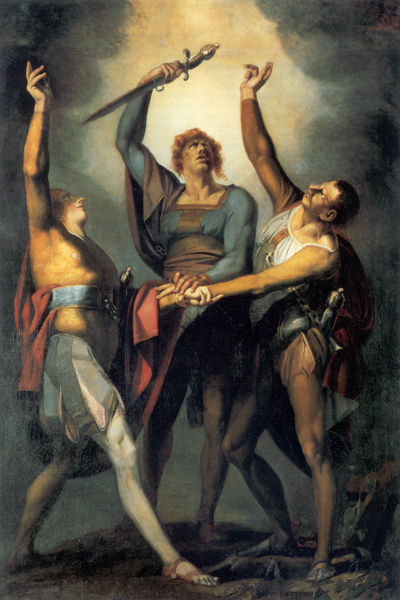
Titel: Die drei Eidgenossen beim Schwur auf dem Rütli
Künstler: Johann Heinrich Füssli
Standort: Schweiz
Institution: Kanton Zürich
Schlagwörter: berg, blau, dunkel, gemälde, gott, gruppe, hand, himmel, kampf, kopf, körper, mann, nackt, schatten, umhang, weiß, wolken, gelb, landschaft, menschen, ocker, braun, finger, geste, grau, hell, köpfe, licht, mitte, männer, nacht, orange, schwarz, stirn, zeichnung, blick, gürtel, rot, tuch, wolke, beige, malerei, gesichter, hemd, hose, schnurrbart, arm, arme, blicke, falten, halten, lang, messer, samt, stehen, stein, tod, ärmel, hals, hände, schauen, öl, erde, natur, rauch, sonne, boden, gewand, gold, haare, reich, drei, gewänder, klassizismus, pflanze, pflanzen, kontrast, locken, beine, bewölkt, hosen, jungen, fels, blue, fight, hands, historienbild, men, red, robes, soldaten, sword, belt, black, dark, painting, three, yellow, drei männer, muskeln, symmetrie, metall, lichteinfall, sandalen, zeigen, hoch, mondlicht, oben, griff, klinge, mond, schweiz, bewaffnet, schwert, schwerter, uniform, waffen, schwerte, waffe, strahl, schiller, schritt, schuh, allegorie, ritter, rüstung, bekleidung, knauf, schein, verschränkt, armreif, sandale, wohlhabend, rotblond, freiheit, manierismus, cloud, clouds, man, naked, skin, sky, dramatisch, sage, dolch, mittelalter, krieger, erhoben, schweizer, umhänge, nibelungen, knight, edelmänner, macht, gurt, light, night, räuber, brüder, david, helden, kräftig, theatralisch, heroisch, gestreckt, schwur, gekreuzt, glieder, treue, überkreuzt, bund, arms, cloak, clothes, horatier, eid, männlichkeit, hochragen, ragen, scharf, medieval, wolkenbruch, legs, war, gemeinschaft, bündnis, carolsfeld, beinkleid, füssli, tell, trio, nationalismus, dreiergruppe, kämpfende, aufstreben, handschlag, himmelwärts, dramatic, land, hinauf, blickwinkel, schert, germanen, gen himmel, recken, gliedmaßen, hold, dagger, ritual, drammatik, schwören, guerchin, guido reni, reni, brustgürtel, knife, reach, sign, pakt, tights, berürung, eidgenossen, eidschwur, einer für alle alle für einen, epée, fdrei, freminet, füsslin, gelöbnis, gladius, leiner, muskettiere, pacte, rütli, rütlischwur, ueberhöhung, unzertrennbarkeit, vorromantik, high, warriors, center, figurenbild, oath, holding hands, up, 3, above, swearing, maked, hamlet, illustartion, agreement, look up, musketeer, promise, sword raised, naled, himmelkampf, heroisierung, brotherhood